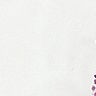
Metastatic tissue present: no